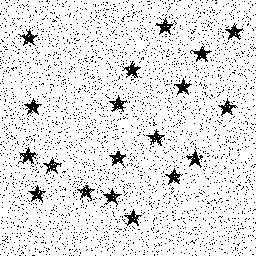
Squares: 0
Triangles: 0
Stars: 19
Total shapes: 19